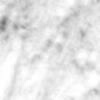
Label: no_change